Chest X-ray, PA view. Patient: 57 years old, sex F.
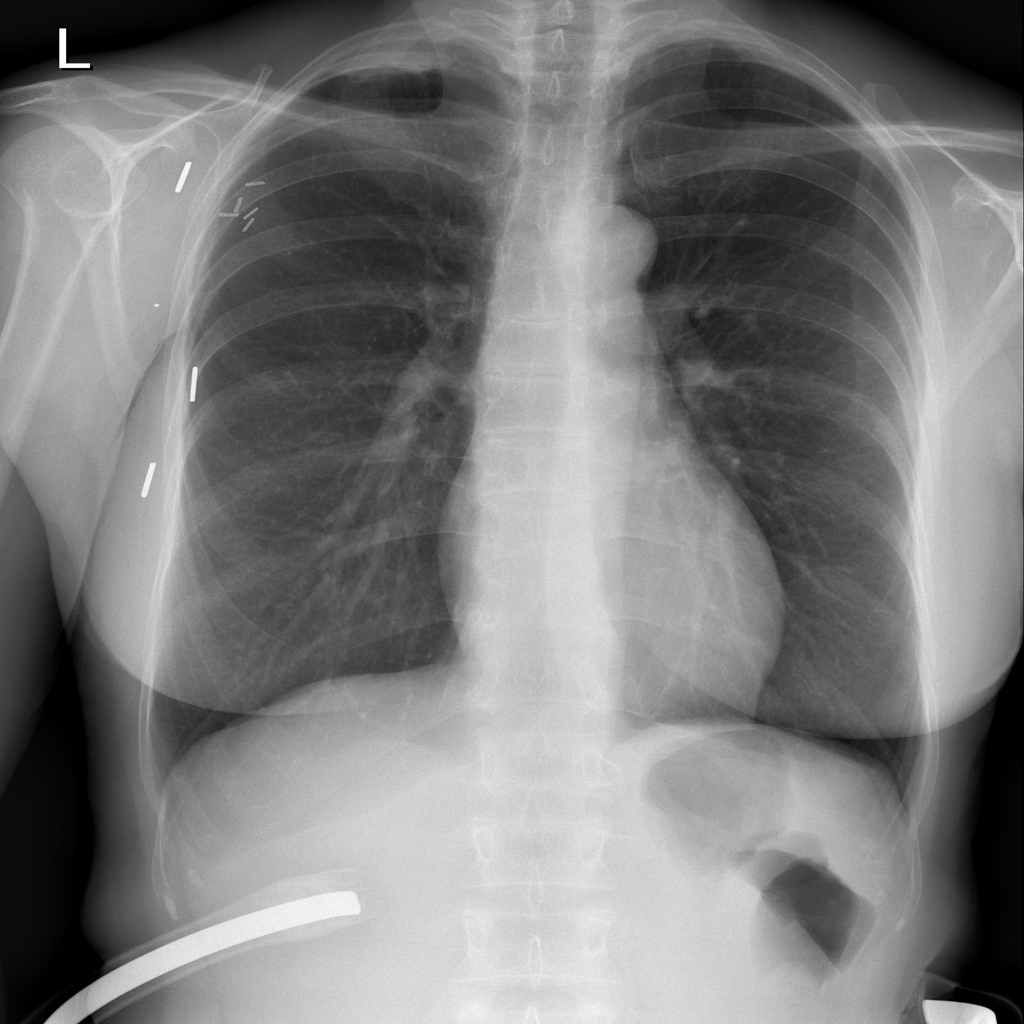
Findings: No Finding